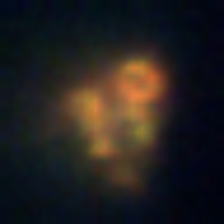
Taxon: Unknown_detritus
Group: Unknown